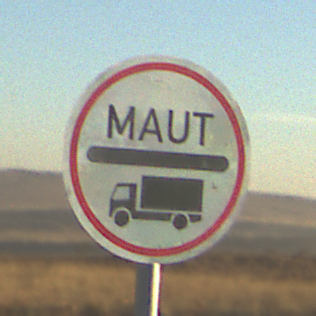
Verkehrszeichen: Mautpflicht
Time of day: SunriseSunset
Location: Outdoor (Nature)
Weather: Clear
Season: NotSpecified
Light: Natural